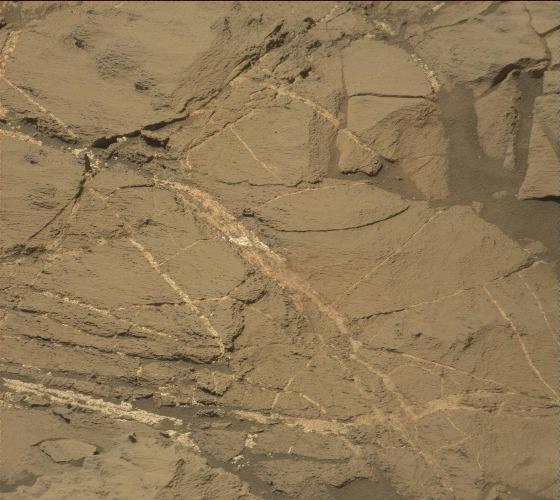
Terrain classes present: Bedrock, Gravel / Sand / Soil, Shadow